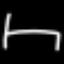
Label: bed